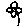
Label: flower